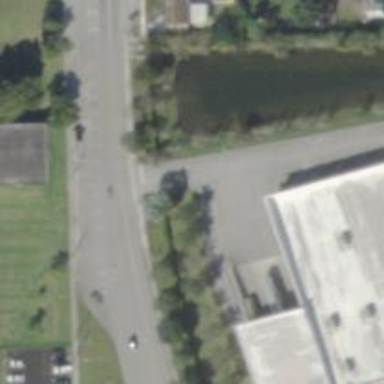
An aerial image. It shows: Unmarked road crossing.